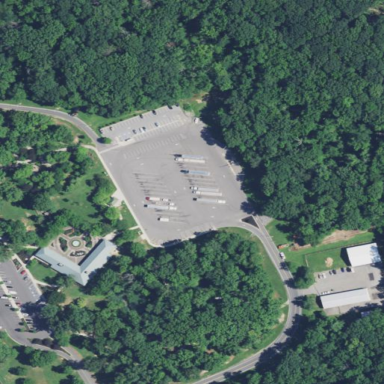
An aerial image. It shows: Rest area along the road.